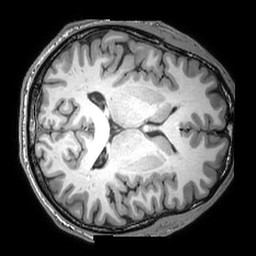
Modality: T1w
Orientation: axial
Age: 42
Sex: male
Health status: healthy
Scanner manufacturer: philips
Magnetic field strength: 3 T
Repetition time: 0.007013 s
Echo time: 0.003171 s